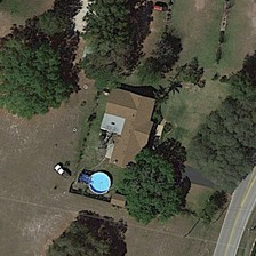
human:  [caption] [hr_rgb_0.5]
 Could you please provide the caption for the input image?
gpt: there are a few trees around a house, a piece of grass and a clearing .

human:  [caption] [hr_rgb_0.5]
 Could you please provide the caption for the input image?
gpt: the house area are surrounded by some trees and grass .

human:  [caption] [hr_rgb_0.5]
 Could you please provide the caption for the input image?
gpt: A very big stadium is some dark green houses.

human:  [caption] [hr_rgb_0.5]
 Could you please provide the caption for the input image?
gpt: a pool with blue water and some little house beside the big house .

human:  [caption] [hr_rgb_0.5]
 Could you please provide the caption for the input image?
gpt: The big stadium outside is some dark green houses.